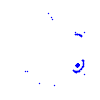
Particle: electron